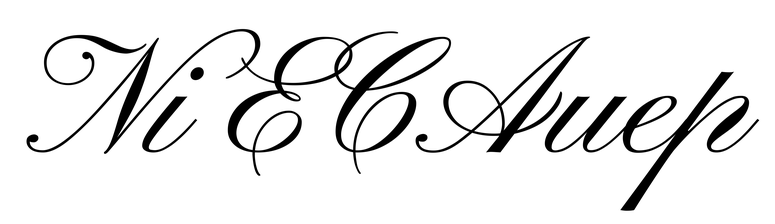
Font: PinyonScript-Regular